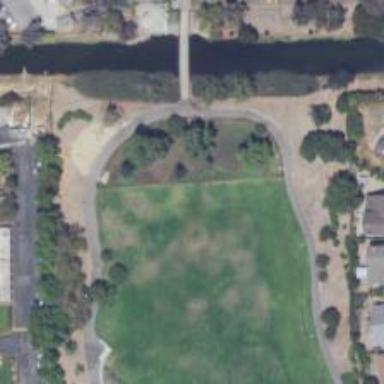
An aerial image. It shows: Dog park for leisure land.